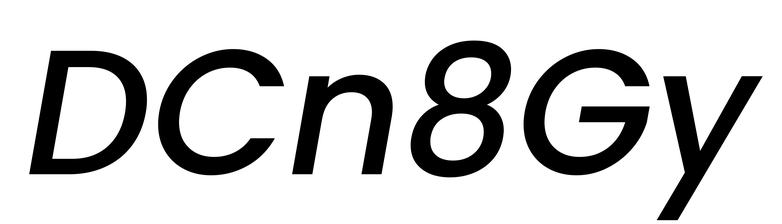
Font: Poppins-MediumItalic